Interaction volume radius: 10 \u00c5
Interaction volume height: 30 \u00c5
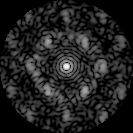
Disorder parameter: 0.6435